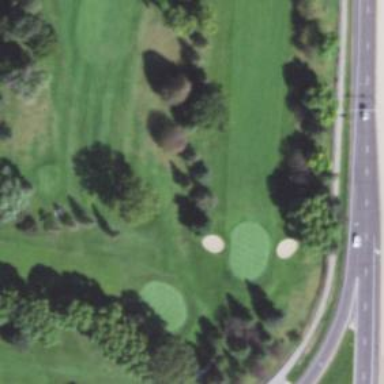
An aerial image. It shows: Golf hole on golf course.